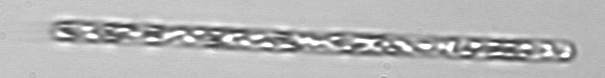
Label: Dactyliosolen_fragilissimus